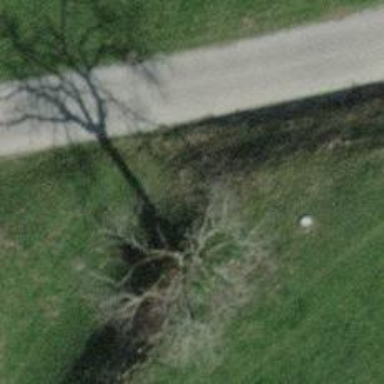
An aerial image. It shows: Single tag "natural: tree."